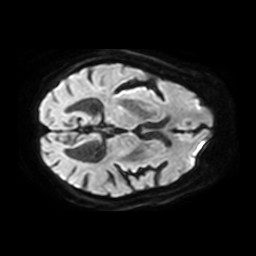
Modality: TRACE
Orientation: axial
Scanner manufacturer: philips
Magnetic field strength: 3 T
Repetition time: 3.747 s
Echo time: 0.05989 s